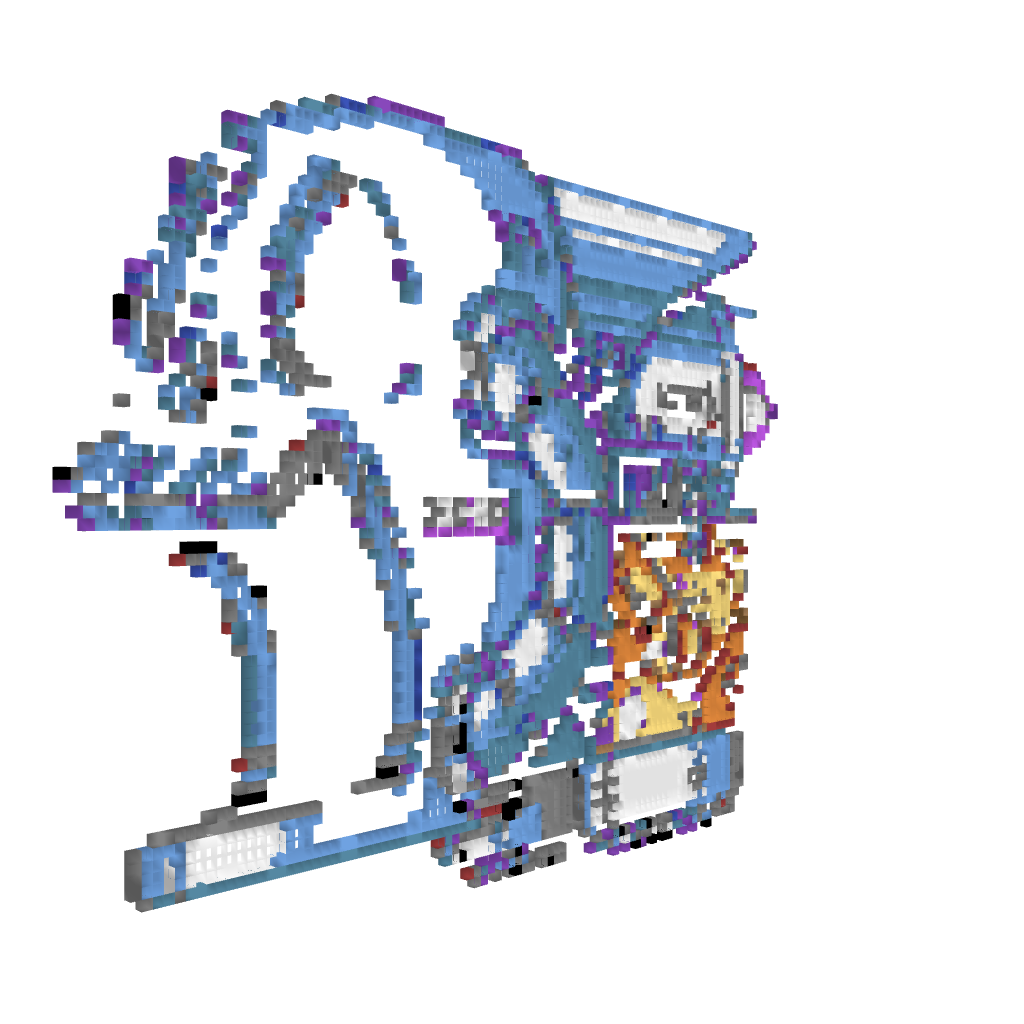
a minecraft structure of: Wily Machine #4 (ErnieCIII) bad low quality